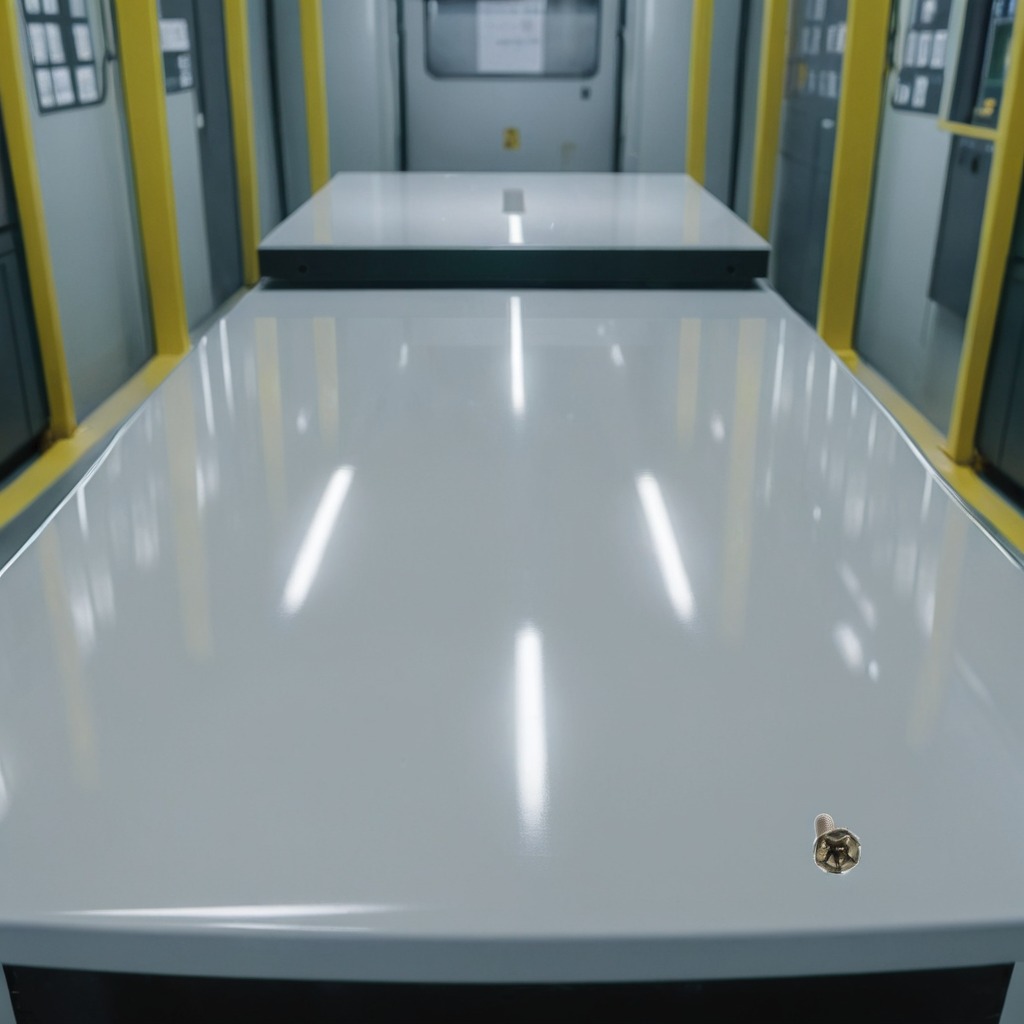
A metal screw is lying on the high-gloss table in a ship maintenance bay industrial lighting.